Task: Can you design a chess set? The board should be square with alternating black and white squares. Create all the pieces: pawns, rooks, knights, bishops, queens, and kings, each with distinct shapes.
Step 2207:
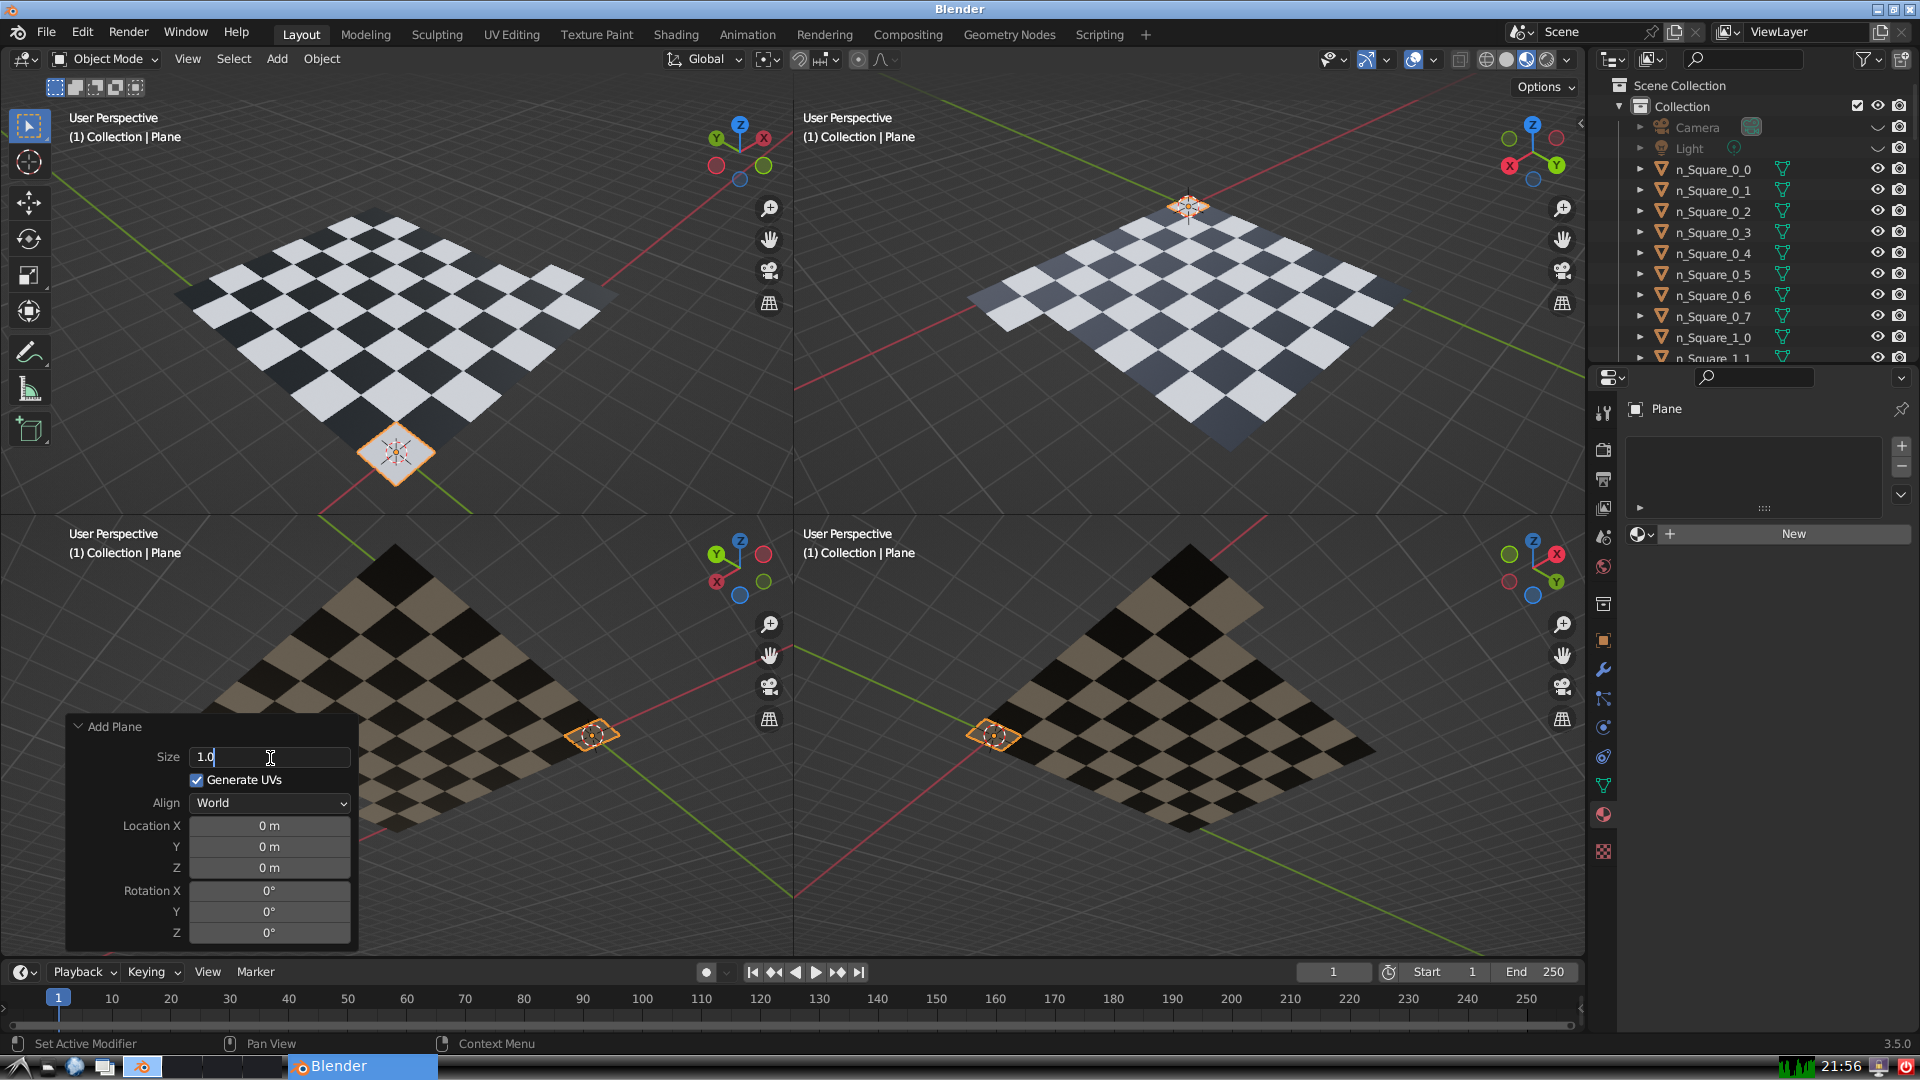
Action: {"key_press": ['Return']}